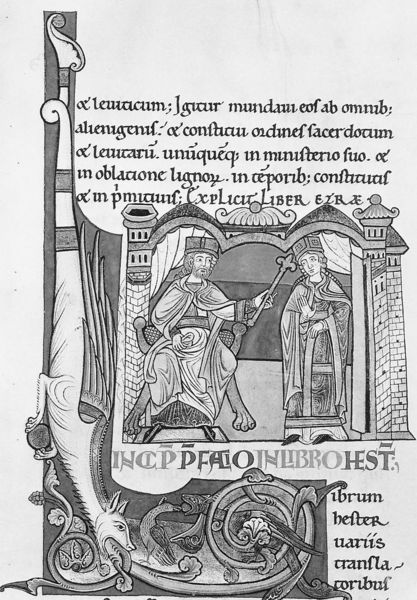
Titel: Bibel (in zwei Bänden)
Standort: Herkunftsregion: Chartres (EU - F)
Institution: Paris, Bibliothèque Nationale
Schlagwörter: mann, vogel, fenster, frau, hut, stuhl, tier, ornament, bild, kirche, kreis, turm, schrift, stab, kaiser, könig, thron, pfoten, buch, burg, türme, seite, buchstaben, initiale, herrscher, reh, fabel, mittelalter, fabelwesen, königin, miniatur, tierkopf, tatzen, drachen, handschrift, zepter, szepter, latein, inkunabel, burf, l